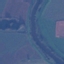
Land use / land cover class: River